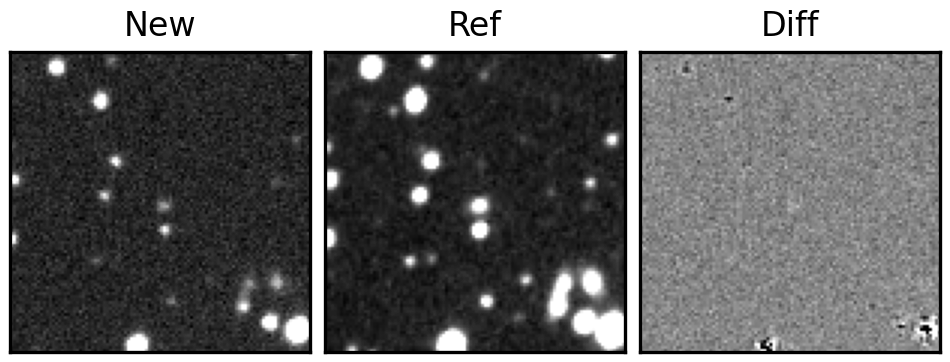
Label: real